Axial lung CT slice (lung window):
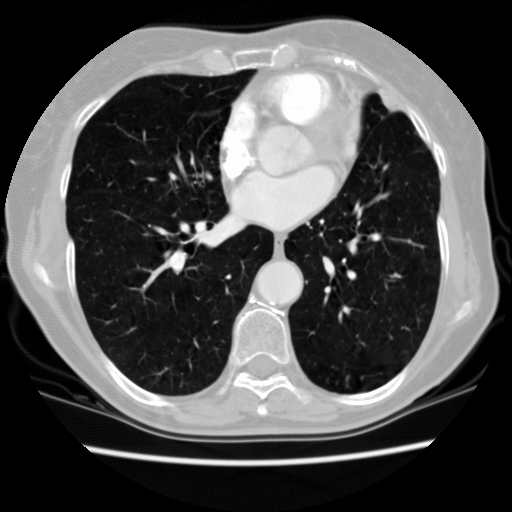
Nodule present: no